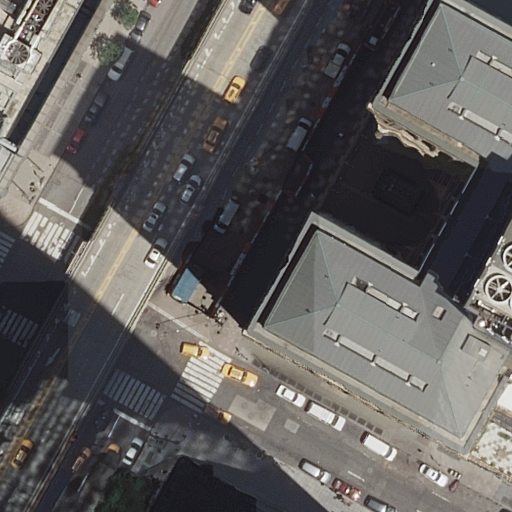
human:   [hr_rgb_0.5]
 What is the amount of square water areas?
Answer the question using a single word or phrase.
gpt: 0

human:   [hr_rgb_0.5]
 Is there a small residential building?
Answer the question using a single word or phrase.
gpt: no

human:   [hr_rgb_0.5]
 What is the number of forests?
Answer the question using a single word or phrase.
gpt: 0

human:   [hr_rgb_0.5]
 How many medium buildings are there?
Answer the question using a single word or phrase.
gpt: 2

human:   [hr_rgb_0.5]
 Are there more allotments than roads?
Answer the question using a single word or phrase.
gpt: no

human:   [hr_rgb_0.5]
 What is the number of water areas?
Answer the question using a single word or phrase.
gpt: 0

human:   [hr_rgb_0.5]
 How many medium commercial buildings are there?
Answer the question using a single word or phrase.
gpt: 0

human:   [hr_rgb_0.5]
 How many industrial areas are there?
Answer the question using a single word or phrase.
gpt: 0

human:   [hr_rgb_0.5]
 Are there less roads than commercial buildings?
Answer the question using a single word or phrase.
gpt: no

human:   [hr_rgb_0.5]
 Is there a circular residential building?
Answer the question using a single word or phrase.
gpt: no

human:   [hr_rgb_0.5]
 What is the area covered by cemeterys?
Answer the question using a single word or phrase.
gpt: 0m2

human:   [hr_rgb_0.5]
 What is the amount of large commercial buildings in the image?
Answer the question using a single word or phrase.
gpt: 0

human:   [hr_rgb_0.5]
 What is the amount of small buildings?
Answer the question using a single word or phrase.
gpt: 2

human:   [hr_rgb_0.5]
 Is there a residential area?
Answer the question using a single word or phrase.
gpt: no

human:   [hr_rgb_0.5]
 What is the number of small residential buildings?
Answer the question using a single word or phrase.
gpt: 0

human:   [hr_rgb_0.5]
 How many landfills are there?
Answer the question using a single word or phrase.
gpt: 0

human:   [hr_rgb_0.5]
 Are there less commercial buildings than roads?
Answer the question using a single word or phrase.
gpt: yes

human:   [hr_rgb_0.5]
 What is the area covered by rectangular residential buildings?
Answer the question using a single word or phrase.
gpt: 205m2

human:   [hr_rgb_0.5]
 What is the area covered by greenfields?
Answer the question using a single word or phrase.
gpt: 0m2

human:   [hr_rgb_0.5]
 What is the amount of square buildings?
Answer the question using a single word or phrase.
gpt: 0

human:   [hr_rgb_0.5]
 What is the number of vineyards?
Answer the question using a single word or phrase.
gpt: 0

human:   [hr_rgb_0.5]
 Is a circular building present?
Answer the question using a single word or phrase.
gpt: no

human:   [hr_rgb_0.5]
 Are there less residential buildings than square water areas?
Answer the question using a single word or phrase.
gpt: no

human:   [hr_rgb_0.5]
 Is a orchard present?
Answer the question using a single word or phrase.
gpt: no

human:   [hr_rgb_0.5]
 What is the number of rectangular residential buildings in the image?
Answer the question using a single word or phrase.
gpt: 1

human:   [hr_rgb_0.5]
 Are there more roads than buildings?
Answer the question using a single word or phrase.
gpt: yes

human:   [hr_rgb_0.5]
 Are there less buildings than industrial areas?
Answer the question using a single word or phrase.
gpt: no

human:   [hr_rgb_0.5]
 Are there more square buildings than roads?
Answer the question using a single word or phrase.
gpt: no

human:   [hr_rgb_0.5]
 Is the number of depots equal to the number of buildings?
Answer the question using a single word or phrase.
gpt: no

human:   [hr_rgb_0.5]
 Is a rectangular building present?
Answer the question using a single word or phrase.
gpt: yes

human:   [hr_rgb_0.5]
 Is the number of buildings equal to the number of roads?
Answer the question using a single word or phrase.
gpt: no

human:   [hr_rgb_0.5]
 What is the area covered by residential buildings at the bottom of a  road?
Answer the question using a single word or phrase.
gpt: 0m2

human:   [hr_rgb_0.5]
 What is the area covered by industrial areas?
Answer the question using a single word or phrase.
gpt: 0m2

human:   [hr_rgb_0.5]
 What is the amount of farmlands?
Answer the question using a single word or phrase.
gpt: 0

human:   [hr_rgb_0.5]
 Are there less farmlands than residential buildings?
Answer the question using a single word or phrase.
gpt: yes

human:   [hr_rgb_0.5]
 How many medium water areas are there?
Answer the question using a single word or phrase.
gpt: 0